Question: Using just CSS (and JS to apply :hover styles), what's the best way to build horizontal dropdown nested menus?
I'm trying to adopt the menus <URL>, but I can't achieve the positioning I want. Every time I attempt this, I wind up with so much CSS cludge that it's no longer manageable.
DOM:
'''
<nav>
<ul>
<li>
<a href="#">Heading 1</a>
<ul>
<li><a href="#">1</a>
<ul><li>a</li><li>b</li></ul>
</li>
<li>2</li><li>3</li>
</ul>
</li>
<li>
<a href="#">Heading 2</a>
<ul><li>1</li><li>2</li><li>3</li></ul>
</li>
</nav>
'''
Desired output:

That is, the top header is entirely horizontal, the first menu beneath each header lines up horizontally on the left of the header, and all further submenus line up horizontally on the right and vertically on the top. How would I go about building this basic idea?
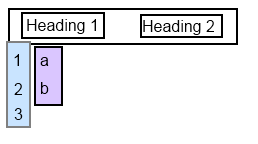
Answer: I was able to create one myself but I am not sure if it good enough or not. I'd rather suggest that you look at <URL> page. The page lists a couple of menus.
Also, <URL> for creating dropdown menus which might serve as a starting point.
# Edit
To create dynamic CSS popup menus, you'll need jQuery support, mainly because (i) you have to position the sub-menus dynamically (ii) leverage the "hover" events which is not possible with a CSS only solution.
1. Your main-menu <ul> should be position: static
2. All of your <li> that contain a sub-menu should be position: relative
3. All of your sub-menu <ul> should be position: absolute and display: none.
You can then implement 'hover' event on all '<li>' elements that contain a sub-menu. On hover, you first position the '<ul>' that is nested directly within that '<li>', then you show it. The hover event also provides an event that fires when that element is "un-hovered". In this event you simply hide the corresponding '<ul>'. Easy?
To position the '<ul>' which is a sub-menu, just grab the width of the containing '<li>' and set the 'left: XXXpx; top: 0' on the '<ul>' you're about to display. If the sub-menu is to appear below the '<li>' then instead you grab the height of the '<li>' and set the 'left: 0; top: YYYpx' on the '<ul>'. The absolute-relative combination makes such kind of positioning possible.
At this point you can also consider implementing "edge detection"... that is to check if the menu expands past the right or bottom edge of the view port. Pretty tricky.
Note that in IE7 will have problems rendering the menus (and trigger the hover event) properly although according to the HTML specs your menu is OK. To counter this you may want to set z-indexes on your sub menus.